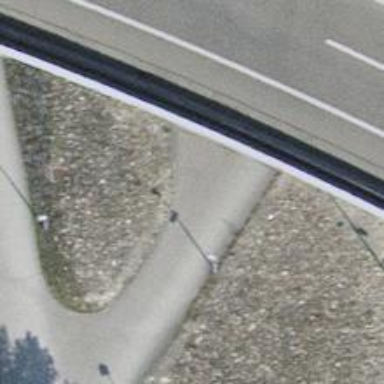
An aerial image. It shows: Paved path with track grade of 1.